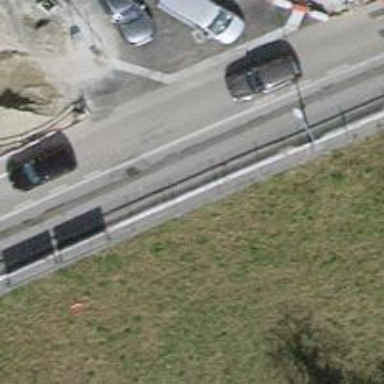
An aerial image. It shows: Asphalt sidewalk and cycleway. The sidewalk and cycleway both have asphalt surface.